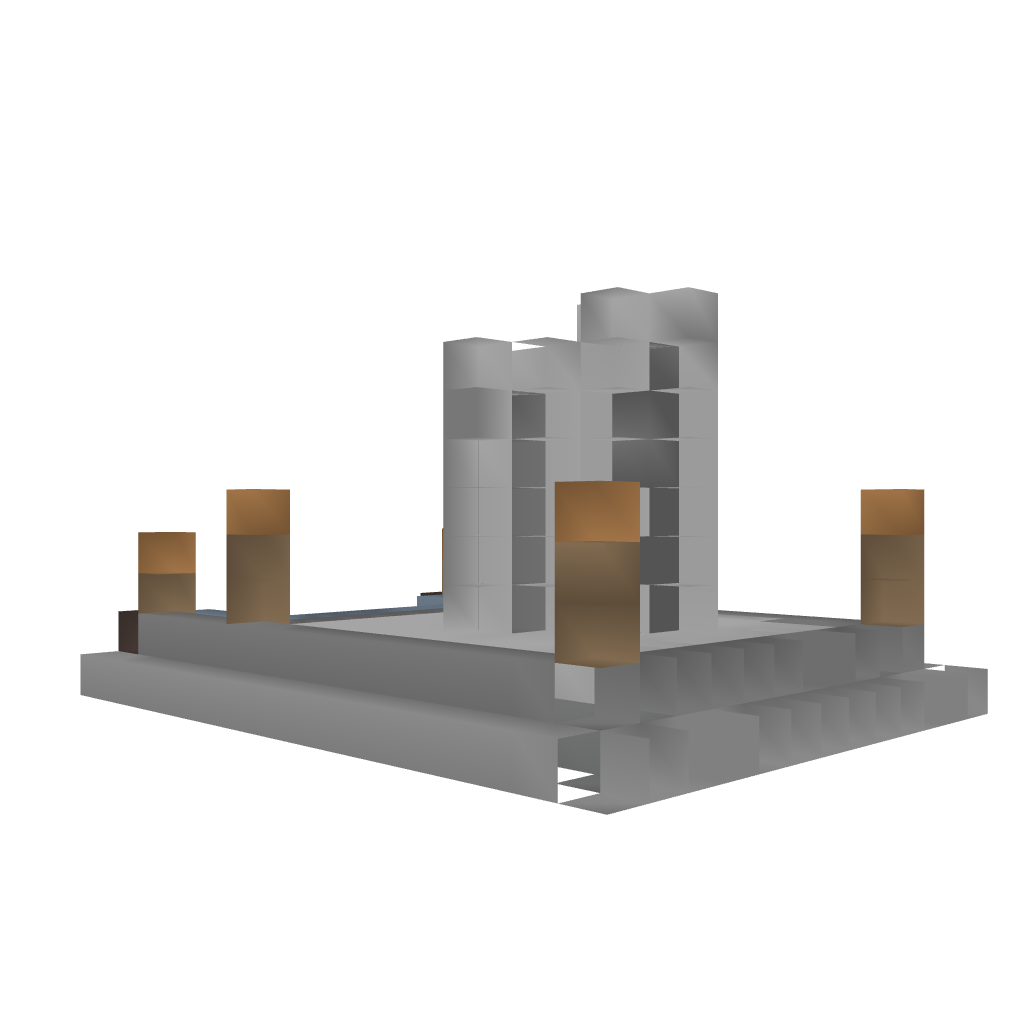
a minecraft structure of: small fountain